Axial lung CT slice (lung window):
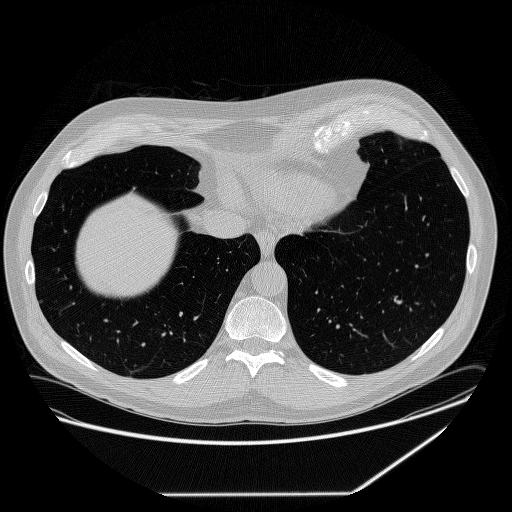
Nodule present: no